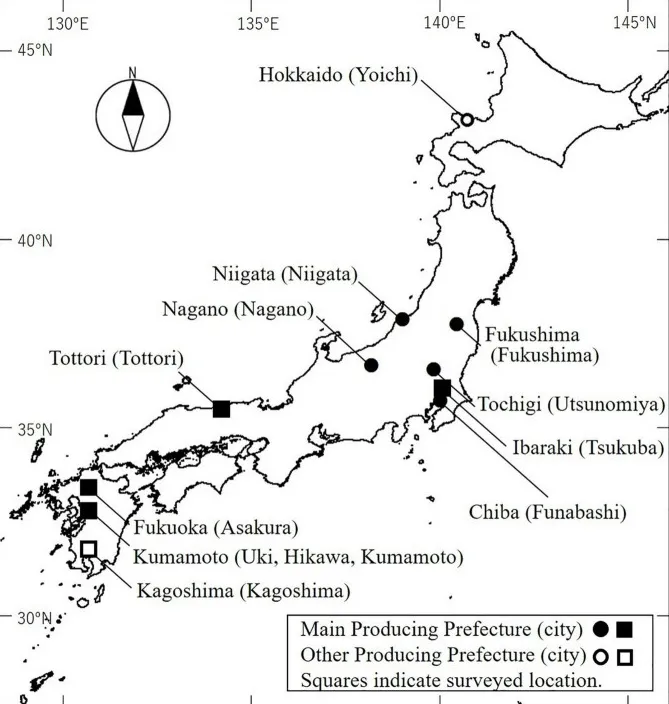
Locations of prefectures where Japanese pear is produced. Black markers indicate main production prefectures (>8,000 tons) [statistics from MAFF]1. White markers indicate northernmost and southernmost prefectures producing Japanese pear. Squares indicate locations of flowering disorder surveys.
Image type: radiology (x_ray)